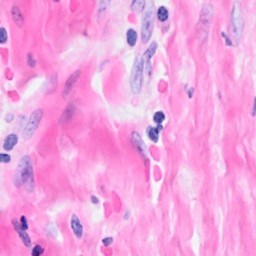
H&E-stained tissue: Breast